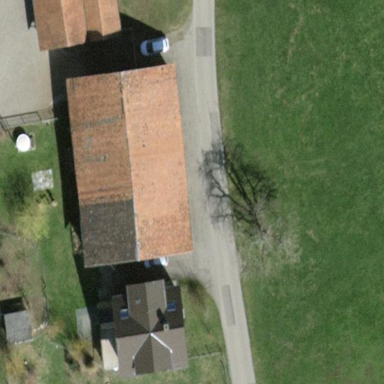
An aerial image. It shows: Farmyard area.